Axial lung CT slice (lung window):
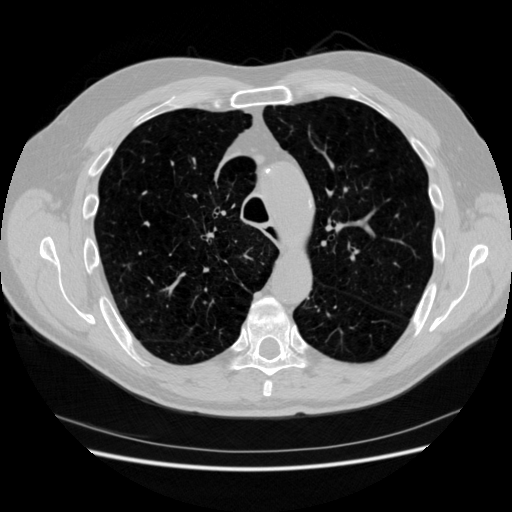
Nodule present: no